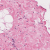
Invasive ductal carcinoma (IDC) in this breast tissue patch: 0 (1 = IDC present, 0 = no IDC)